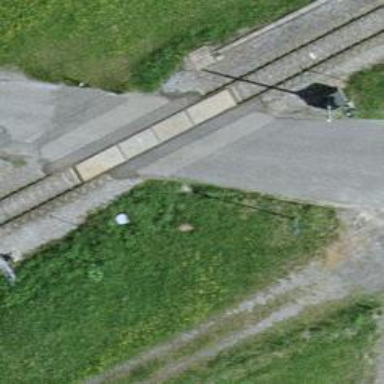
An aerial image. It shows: Full barrier level crossing on railway.